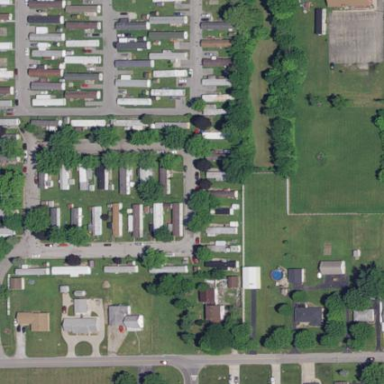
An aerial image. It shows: Residential area known as trailer park.